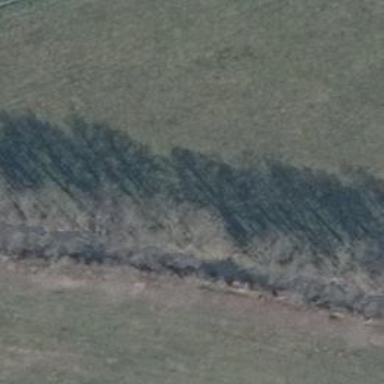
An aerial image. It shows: Row of trees in natural setting.